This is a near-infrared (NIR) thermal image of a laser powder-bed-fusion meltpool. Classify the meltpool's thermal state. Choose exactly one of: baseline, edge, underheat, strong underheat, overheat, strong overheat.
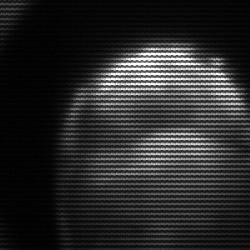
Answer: edge